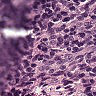
Metastatic tissue present: no